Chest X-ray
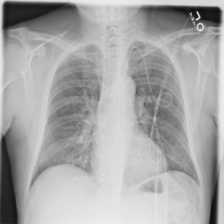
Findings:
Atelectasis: negative
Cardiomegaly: negative
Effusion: negative
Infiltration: negative
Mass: negative
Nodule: negative
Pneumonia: negative
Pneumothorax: negative
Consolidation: negative
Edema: negative
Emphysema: negative
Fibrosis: negative
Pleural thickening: negative
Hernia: negative